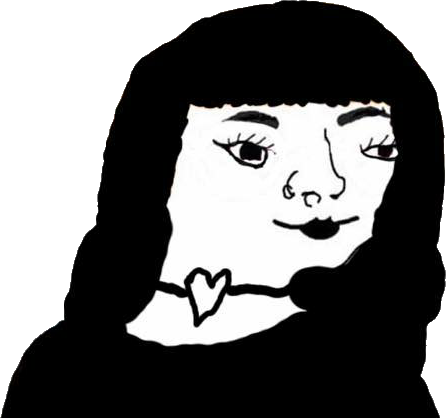
Label: 5_Arthoe